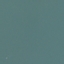
Land use / land cover class: SeaLake